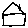
Label: house